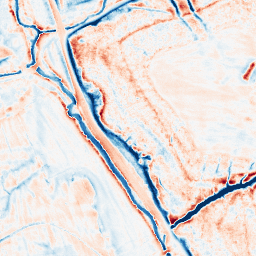
Category: edge_preserving
Decomposition family: anisotropic_diffusion
Decomposition parameters: iterations: 50
kappa: 100
gamma: 0.15
Upsampling method: quartic
Upsampling parameters: scale: 4
Upsampling scale: 4